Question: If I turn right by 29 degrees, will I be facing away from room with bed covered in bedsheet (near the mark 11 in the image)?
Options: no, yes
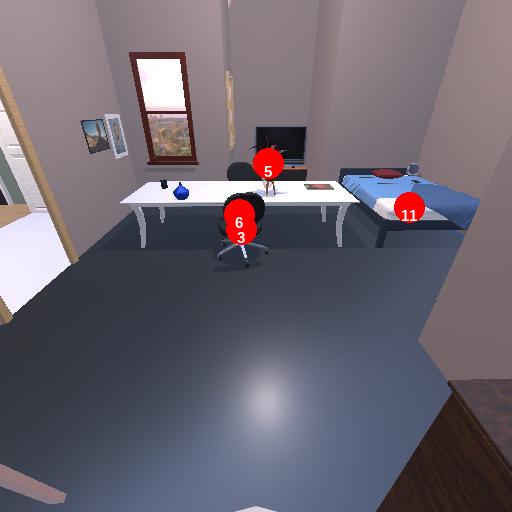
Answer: no